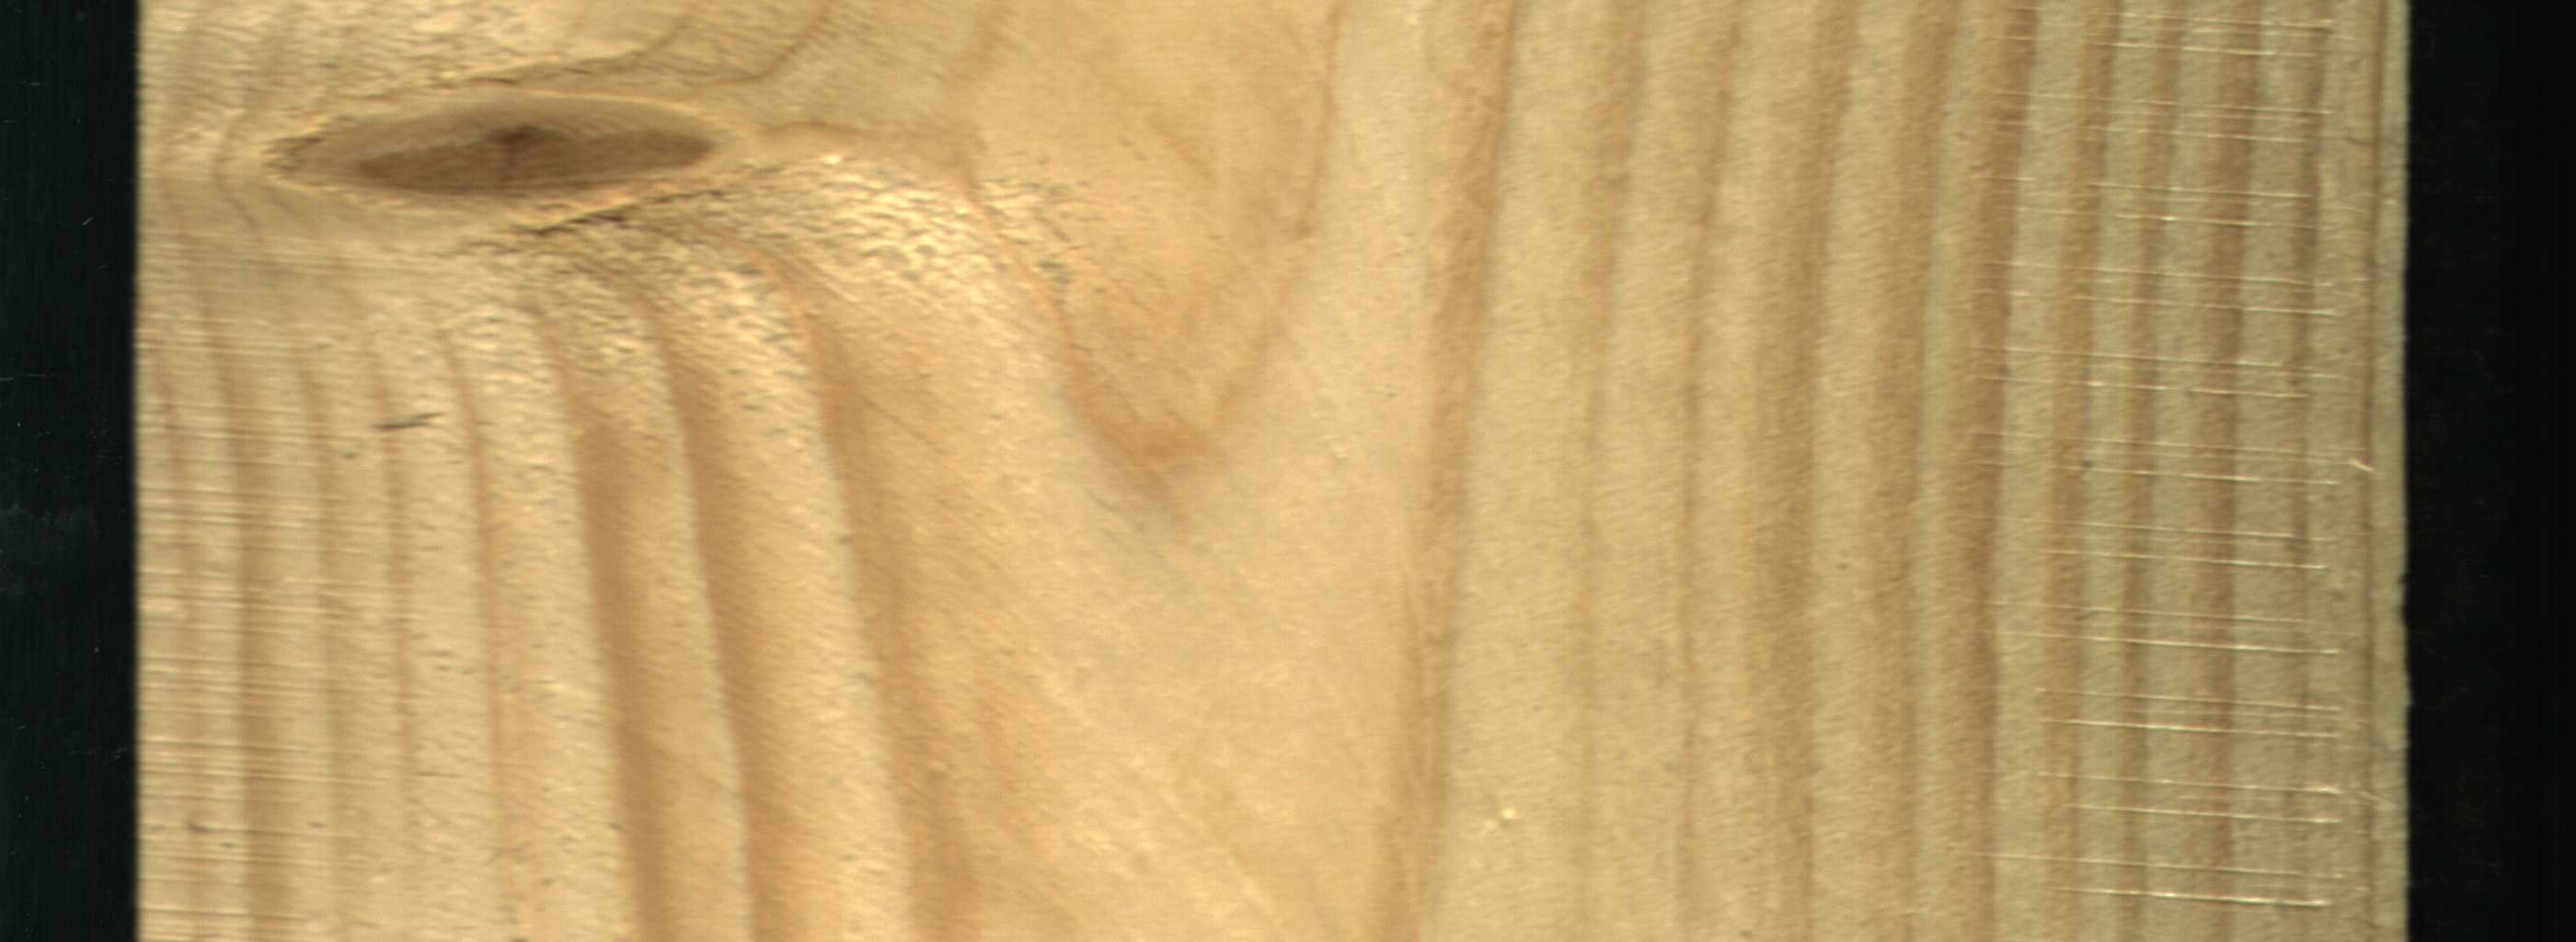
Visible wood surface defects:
Live_Knot